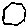
Label: hexagon